Question: I create a App named , and I try to read the text file via my App from the other Application , ex: read text file from google driver , e-mail , dropbox.
I reference the following link to add my App into "open in..." list when I press the text file on e-mail , google driver or dropbox.
<URL>
For example: I receive the file from e-mail like the following picture.
[]
When I press on the text file , it show the content. And it show like the following picture when I press the share button on the upper right corner.
And it can choose to open the text file via my App()
<URL>
After I choose my app , the will open. And I want to read the content of text file. But I have no idea what to do...
How to copy ? I didn't get the text file path or any object...
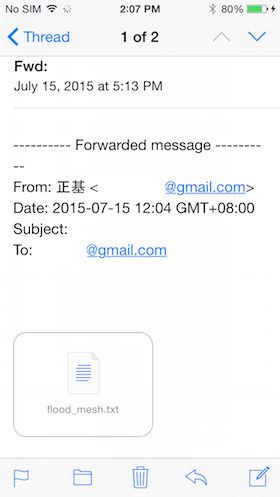
Answer: In your 'AppDelegate' add the method:
'''
func application(application: UIApplication, handleOpenURL url: NSURL) -> Bool { ... }
'''
You will be passed the 'NSURL' of the file which is being opened in your application, you can use that 'NSURL' to access the file using something like 'NSString' or 'NSData'
'''
// NSData
init?(contentsOfURL url: NSURL)
// NSString
convenience init?(contentsOfURL url: NSURL, encoding enc: UInt, error: NSErrorPointer)
'''